Question: Is it possible divide the first cell of a table and add 2 titles to it ?
What I would like is something like this :

I find several solutions to divide cell horizontally or vertically, but I can't find how to do it diagonally...
Anybody know how to do it ? Any technology is ok (html, css, javascript)
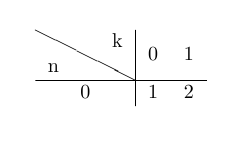
Answer: If you wanted a pure CSS method, you could use 'hr' tags and the 'transform' property. Something like this should get you close:
HTML
'''
<table>
<tr>
<td>
<span id="A">A</span>
<hr/>
<span>B</span>
</td>
<td>1</td>
<td>1</td>
<td>1</td>
<td>1</td>
</tr>
</table>
'''
CSS
'''
td {
width: 50px;
border:1px solid black;
text-align:center;
}
hr {
-moz-transform: rotate(45deg);
-o-transform: rotate(45deg);
-webkit-transform: rotate(45deg);
-ms-transform: rotate(45deg);
transform: rotate(45deg);
width:150%;
margin-left:-15px;
}
'''
Here's a fiddle of it in action: <URL>